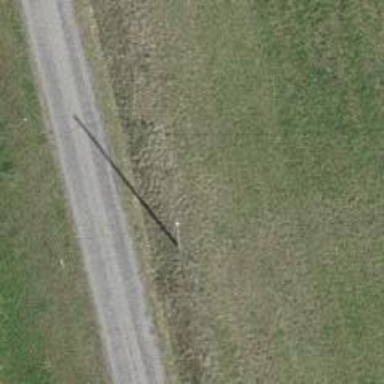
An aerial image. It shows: Minor power line.